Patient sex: M
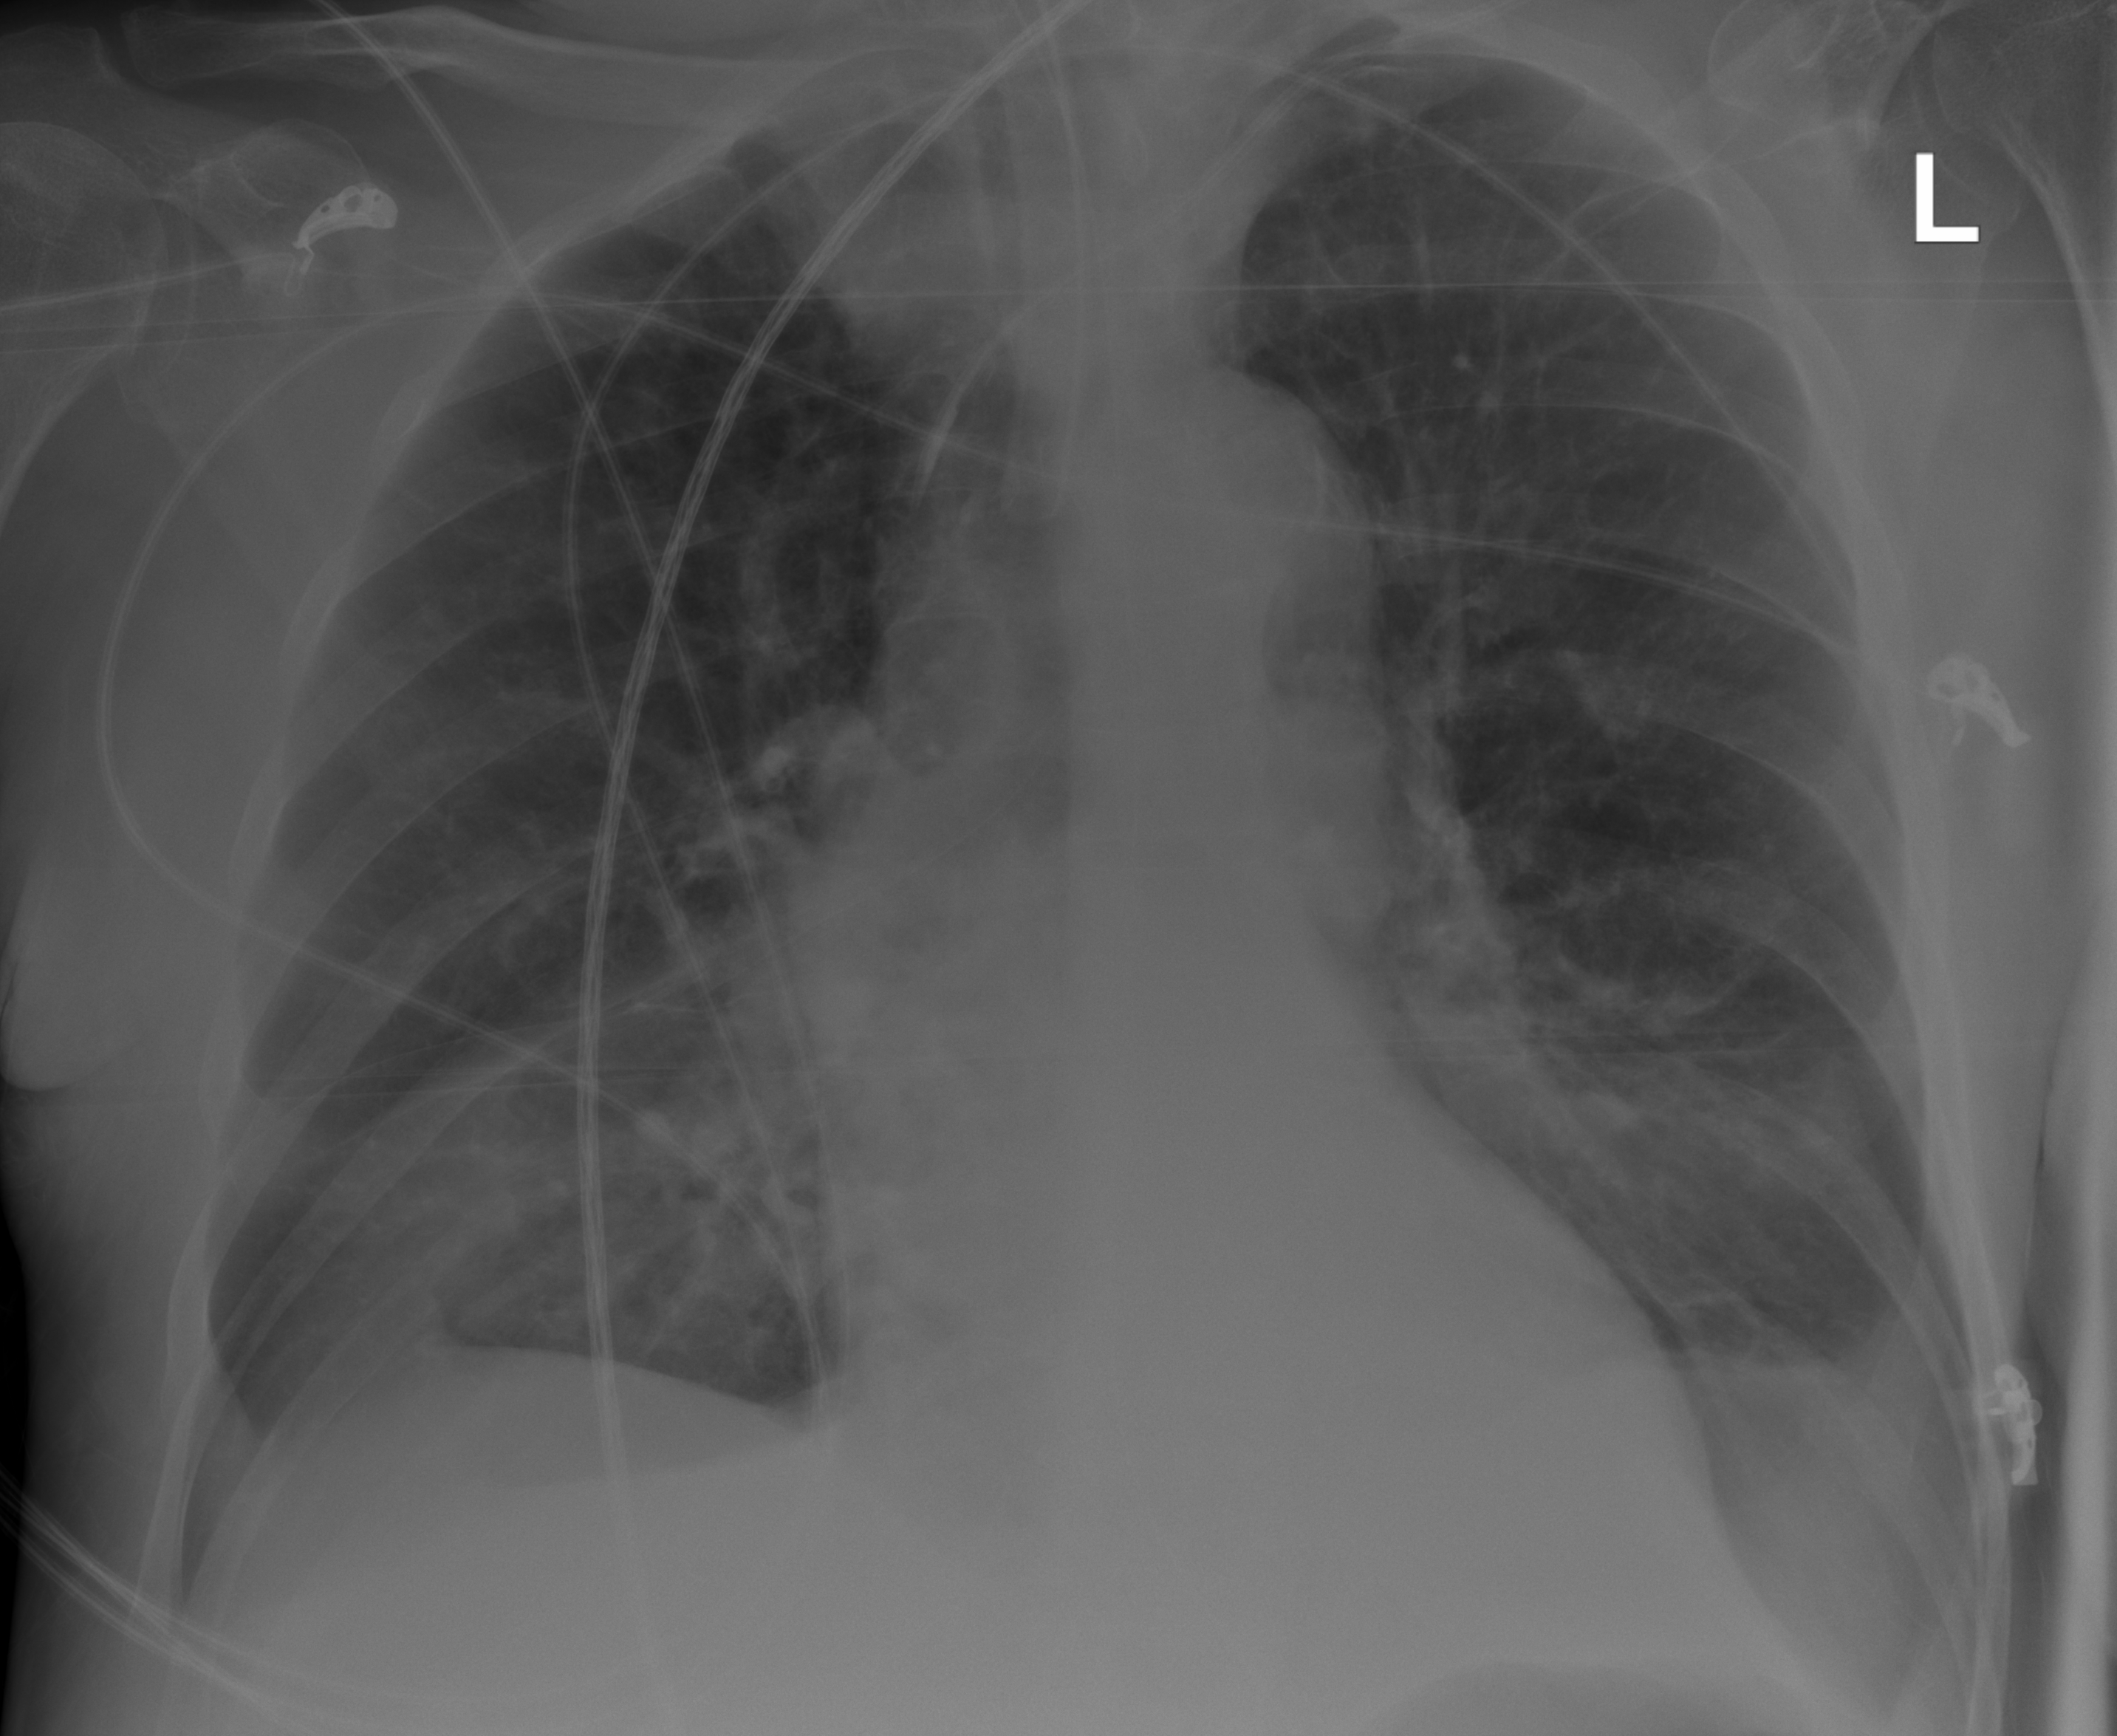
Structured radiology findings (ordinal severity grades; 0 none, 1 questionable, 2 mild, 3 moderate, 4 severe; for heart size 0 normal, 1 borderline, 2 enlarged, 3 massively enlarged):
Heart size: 0
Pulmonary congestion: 0
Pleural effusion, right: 0
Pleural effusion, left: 2
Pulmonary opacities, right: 2
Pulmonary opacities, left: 2
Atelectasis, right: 0
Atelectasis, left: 2